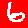
Digit: 6